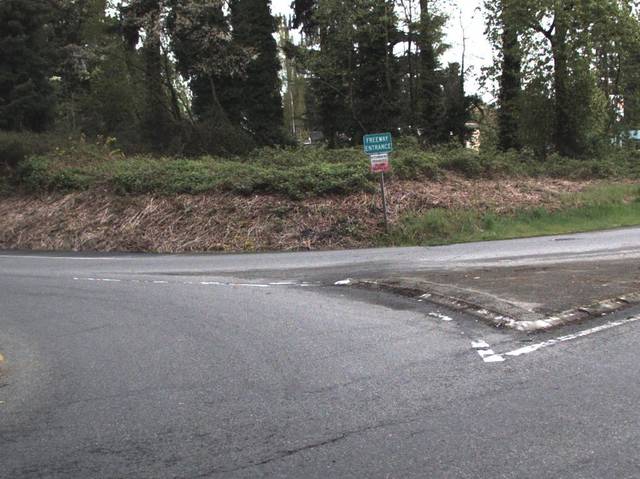
Region: United States
Coordinates: 47.243, -122.435